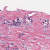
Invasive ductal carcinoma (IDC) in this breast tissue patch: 1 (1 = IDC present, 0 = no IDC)